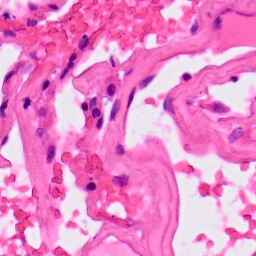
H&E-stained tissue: Lung